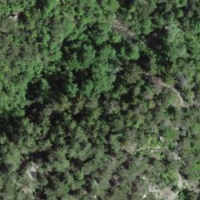
EUNIS habitat code: 44
Species observed at this site:
Euphorbia cyparissias
Cephalanthera longifolia